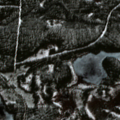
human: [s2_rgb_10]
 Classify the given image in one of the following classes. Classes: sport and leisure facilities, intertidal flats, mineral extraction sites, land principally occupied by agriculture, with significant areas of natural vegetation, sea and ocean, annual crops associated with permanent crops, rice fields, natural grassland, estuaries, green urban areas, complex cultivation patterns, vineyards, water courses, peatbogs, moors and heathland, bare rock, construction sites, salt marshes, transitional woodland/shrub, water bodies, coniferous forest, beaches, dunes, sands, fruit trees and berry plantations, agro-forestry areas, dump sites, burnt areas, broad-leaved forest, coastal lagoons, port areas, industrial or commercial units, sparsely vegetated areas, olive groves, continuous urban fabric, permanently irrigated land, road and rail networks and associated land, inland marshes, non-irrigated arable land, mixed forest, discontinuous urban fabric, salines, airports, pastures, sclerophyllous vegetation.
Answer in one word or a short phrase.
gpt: coniferous forest